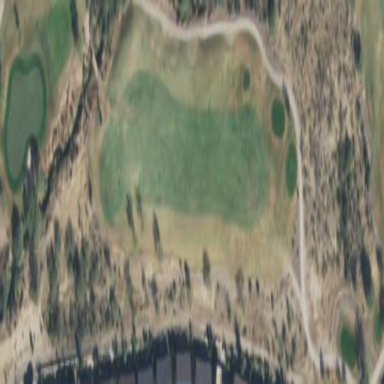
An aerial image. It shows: Golf fairway in the image.